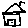
Label: house